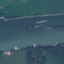
Land use / land cover class: River